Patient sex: M
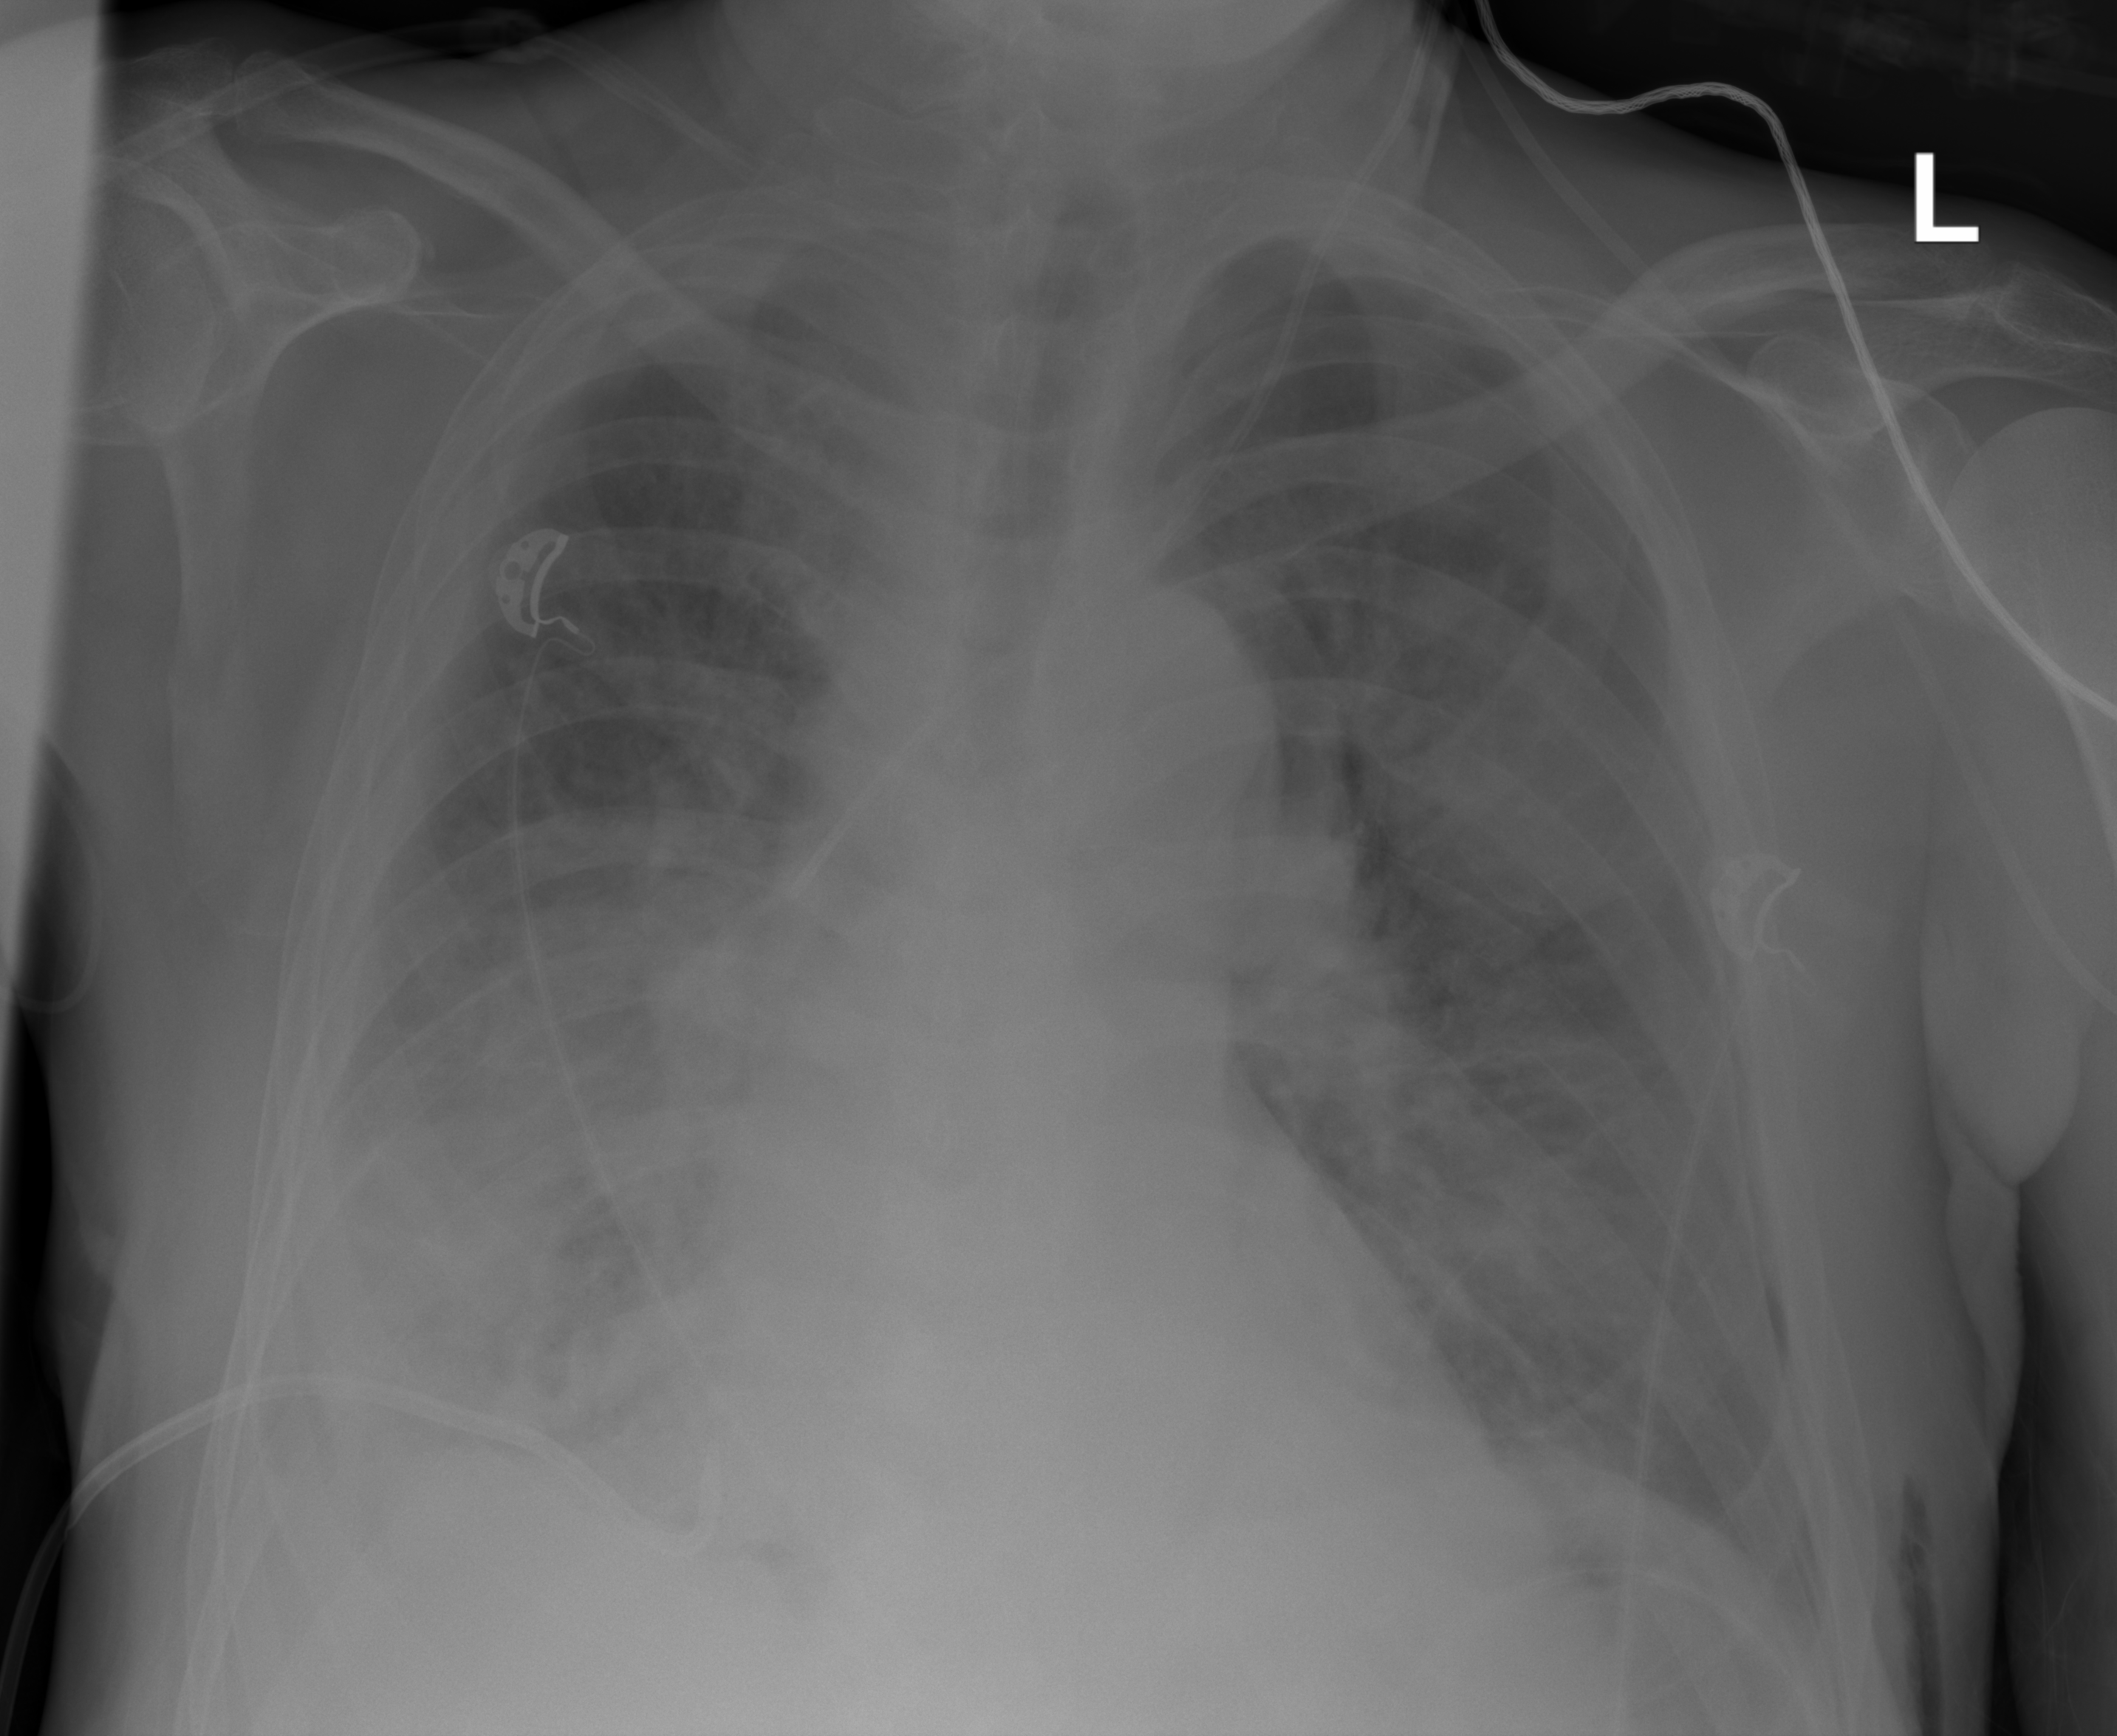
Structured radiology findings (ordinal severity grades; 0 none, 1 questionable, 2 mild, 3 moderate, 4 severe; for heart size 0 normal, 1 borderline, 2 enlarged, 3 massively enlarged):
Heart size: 1
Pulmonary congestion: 2
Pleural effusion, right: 2
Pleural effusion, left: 0
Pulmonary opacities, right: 2
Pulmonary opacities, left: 2
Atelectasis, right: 2
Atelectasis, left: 2